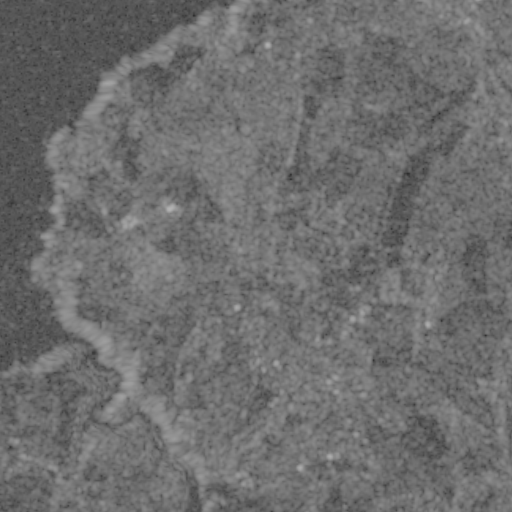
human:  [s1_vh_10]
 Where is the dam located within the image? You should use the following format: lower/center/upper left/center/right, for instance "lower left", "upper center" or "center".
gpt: The dam is located in the lower center of the image.
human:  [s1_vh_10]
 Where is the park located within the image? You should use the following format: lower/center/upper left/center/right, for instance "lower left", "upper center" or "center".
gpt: The park is located in the lower right of the image.
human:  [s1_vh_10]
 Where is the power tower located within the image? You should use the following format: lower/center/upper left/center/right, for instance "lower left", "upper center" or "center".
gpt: The power tower is located in the lower left of the image.
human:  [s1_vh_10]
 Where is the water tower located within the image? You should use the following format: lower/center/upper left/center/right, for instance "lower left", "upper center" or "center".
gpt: The water tower is located in the lower right of the image.
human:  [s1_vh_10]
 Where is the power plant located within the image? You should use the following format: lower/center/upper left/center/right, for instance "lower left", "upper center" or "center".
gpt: There is no power plant in the image.

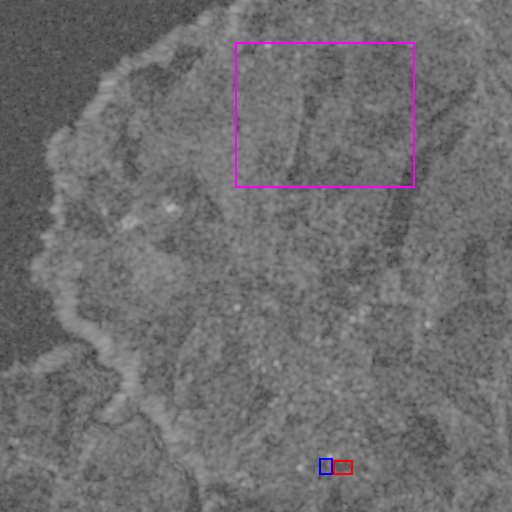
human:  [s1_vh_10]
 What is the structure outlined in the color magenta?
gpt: The structure outlined in magenta is a crop field.
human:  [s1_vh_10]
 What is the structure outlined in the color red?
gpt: The structure outlined in red is a park.
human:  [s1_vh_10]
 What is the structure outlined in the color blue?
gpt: The structure outlined in blue is a parking lot.
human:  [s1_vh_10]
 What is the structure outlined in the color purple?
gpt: There is no purple outline.